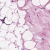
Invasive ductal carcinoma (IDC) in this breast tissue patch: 0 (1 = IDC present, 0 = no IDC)